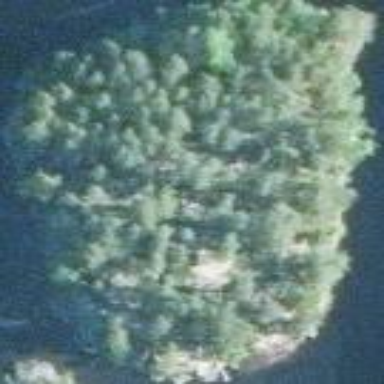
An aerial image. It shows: Islet covered with woodland forest.